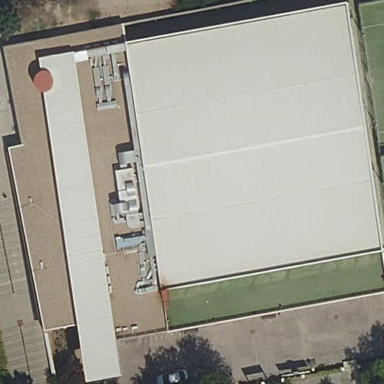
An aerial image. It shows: Sports hall building.